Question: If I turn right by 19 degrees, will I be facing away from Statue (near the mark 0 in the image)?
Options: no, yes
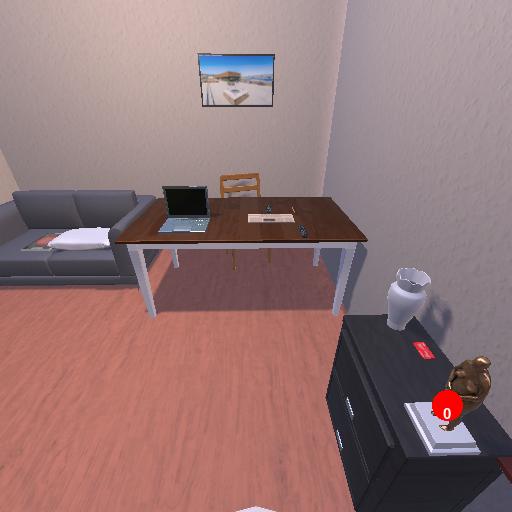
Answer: no